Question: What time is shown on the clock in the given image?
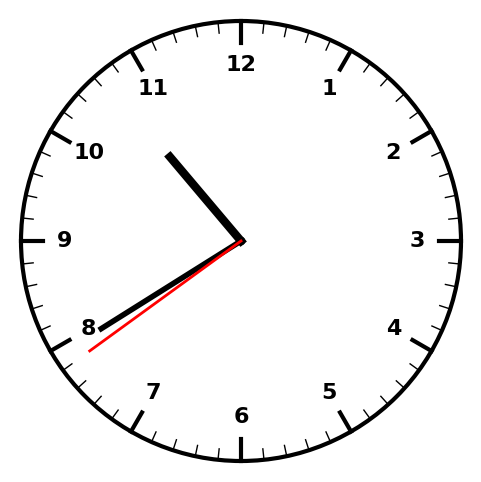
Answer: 10:39:39